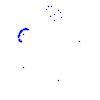
Particle: kaon